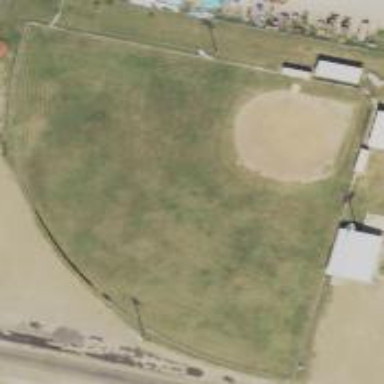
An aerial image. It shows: Baseball pitch for leisure land activities.